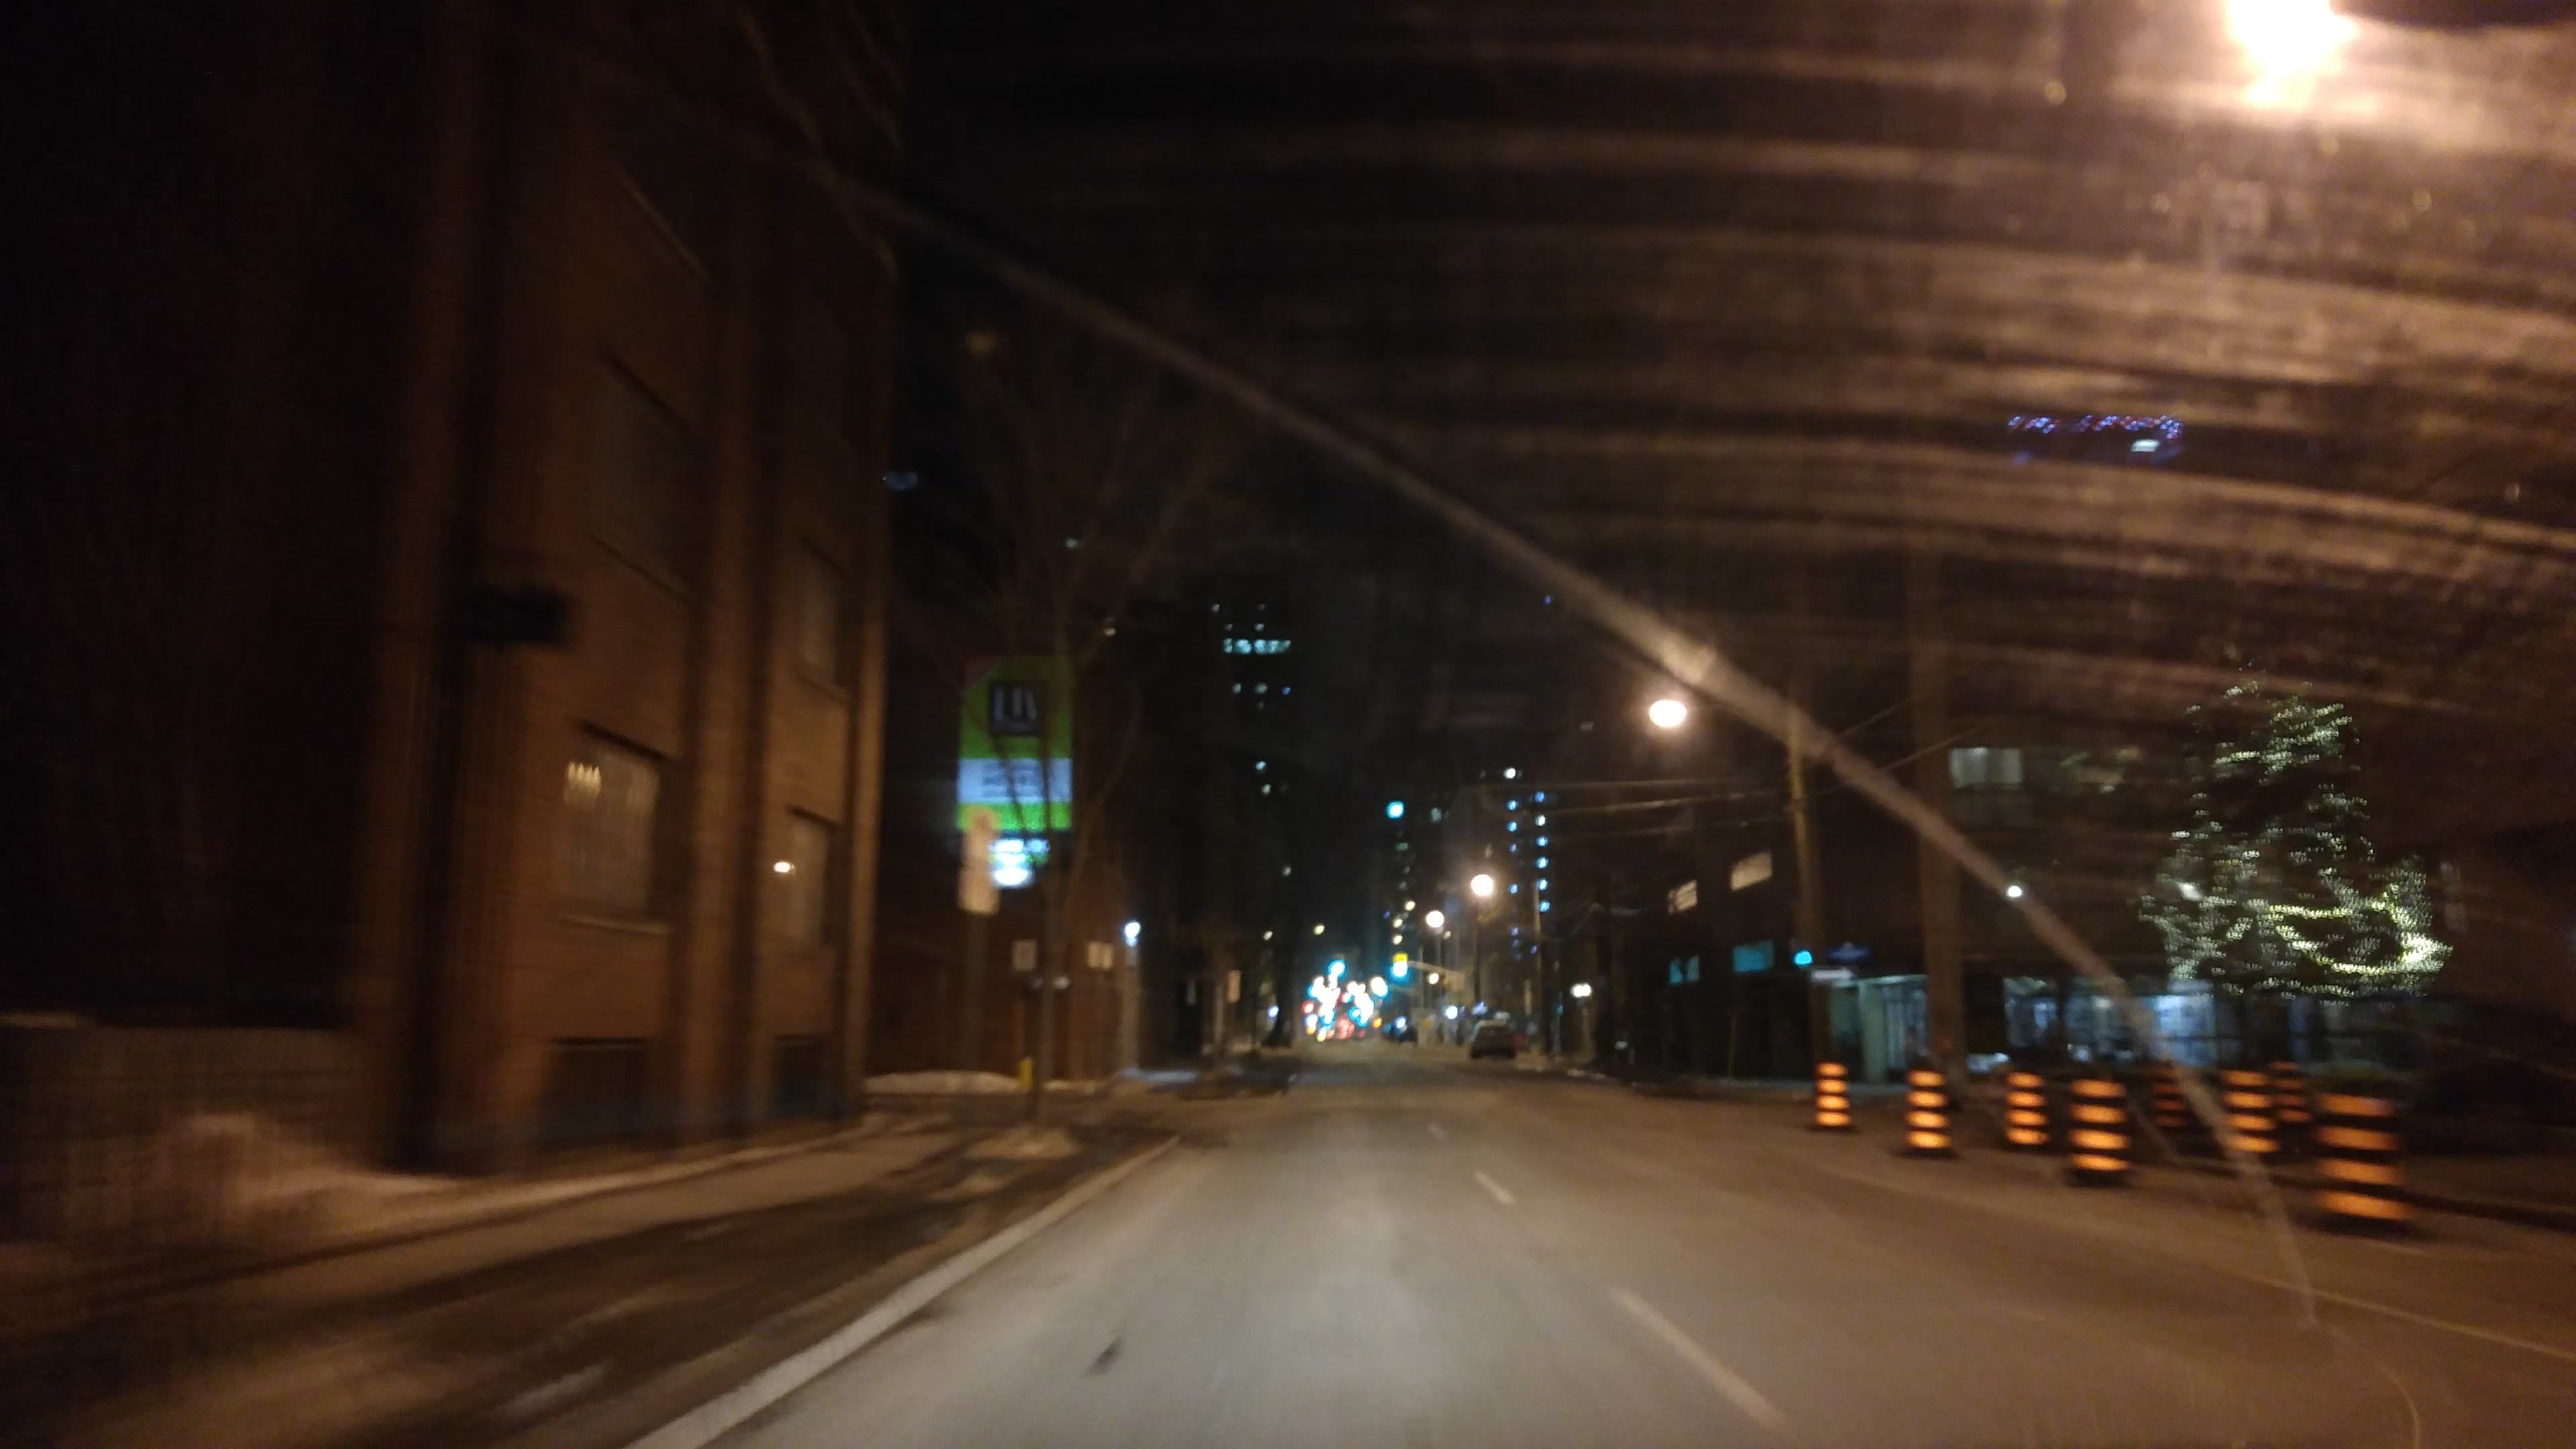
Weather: clear
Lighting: night
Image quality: slightly poor
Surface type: driving surface
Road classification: secondary
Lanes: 3
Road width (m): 1.5
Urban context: urban centre
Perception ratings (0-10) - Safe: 2.15, Lively: 4.48, Beautiful: 4.09, Boring: 3.7, Depressing: 6.56, Wealthy: 3.72